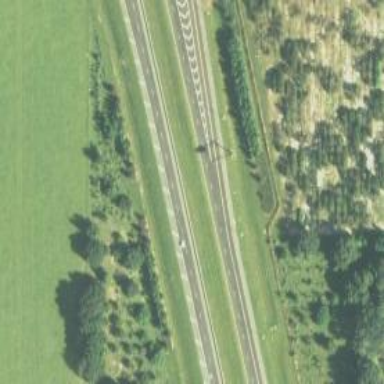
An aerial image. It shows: Motorway junction.